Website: ulta-beauty
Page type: gifting
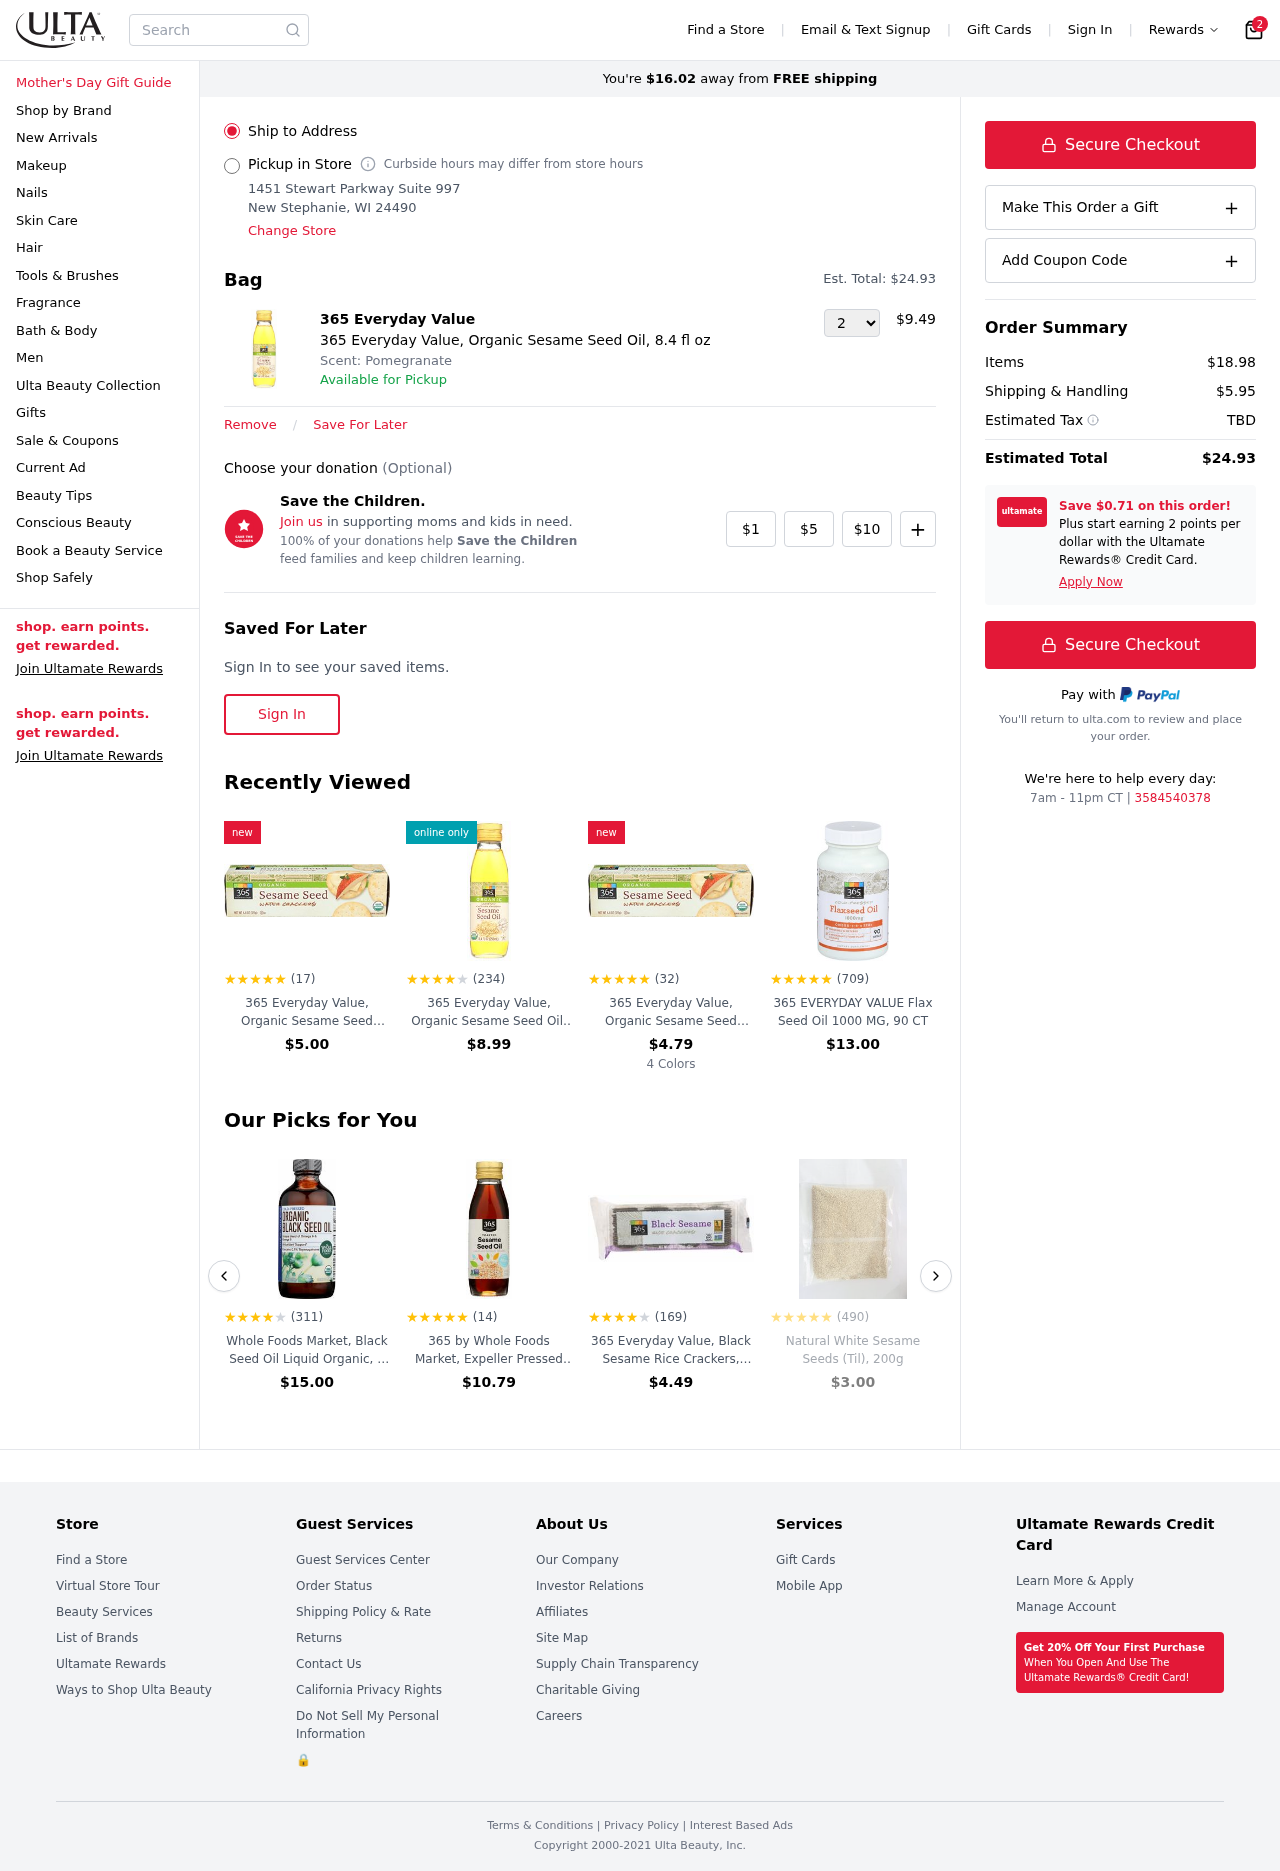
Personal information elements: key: PII_LOCATION1_CITY_STATE_ZIP
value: New Stephanie, WI 24490
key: PII_LOCATION1_STREET
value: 1451 Stewart Parkway Suite 997
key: PII_PHONE
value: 3584540378
Product elements: key: PRODUCT1_BRAND
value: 365 Everyday Value
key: PRODUCT1_NAME
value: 365 Everyday Value, Organic Sesame Seed Oil, 8.4 fl oz
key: PRODUCT1_PRICE
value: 9.49
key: PRODUCT1_QUANTITY
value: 2
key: PRODUCT2_NAME
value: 365 Everyday Value, Organic Sesame Seed Water Crackers, 4.4 oz
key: PRODUCT2_NUM_RATINGS
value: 17
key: PRODUCT2_PRICE
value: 5
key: PRODUCT2_RATING
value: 4.7
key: PRODUCT3_NAME
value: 365 Everyday Value, Organic Sesame Seed Oil, 8.4 fl oz
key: PRODUCT3_NUM_RATINGS
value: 234
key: PRODUCT3_PRICE
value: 8.99
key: PRODUCT3_RATING
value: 4.3
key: PRODUCT4_NAME
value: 365 Everyday Value, Organic Sesame Seed Water Crackers, 4.4 Ounce
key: PRODUCT4_NUM_RATINGS
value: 32
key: PRODUCT4_PRICE
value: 4.79
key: PRODUCT4_RATING
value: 4.7
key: PRODUCT5_NAME
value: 365 EVERYDAY VALUE Flax Seed Oil 1000 MG, 90 CT
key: PRODUCT5_NUM_RATINGS
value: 709
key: PRODUCT5_PRICE
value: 13
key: PRODUCT5_RATING
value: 4.7
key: PRODUCT6_NAME
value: Whole Foods Market, Black Seed Oil Liquid Organic, 8 Ounce
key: PRODUCT6_NUM_RATINGS
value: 311
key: PRODUCT6_PRICE
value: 15
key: PRODUCT6_RATING
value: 4.4
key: PRODUCT7_NAME
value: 365 by Whole Foods Market, Expeller Pressed Cooking Oil, Toasted Sesame Seed, 8.4 Fl Oz
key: PRODUCT7_NUM_RATINGS
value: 14
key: PRODUCT7_PRICE
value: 10.79
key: PRODUCT7_RATING
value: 4.8
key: PRODUCT8_NAME
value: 365 Everyday Value, Black Sesame Rice Crackers, 3.57 oz
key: PRODUCT8_NUM_RATINGS
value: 169
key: PRODUCT8_PRICE
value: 4.49
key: PRODUCT8_RATING
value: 3.6
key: PRODUCT9_NAME
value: Natural White Sesame Seeds (Til), 200g
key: PRODUCT9_NUM_RATINGS
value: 490
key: PRODUCT9_PRICE
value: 3
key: PRODUCT9_RATING
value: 4.6
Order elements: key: ORDER_NUM_ITEMS
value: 2
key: AMOUNT_TO_FREE_SHIPPING
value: $16.02
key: ORDER_TOTAL
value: $24.93
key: ORDER_SUBTOTAL
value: $18.98
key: ORDER_SHIPPING_COST
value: $5.95
Search elements: key: HEADER_SEARCH
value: Search